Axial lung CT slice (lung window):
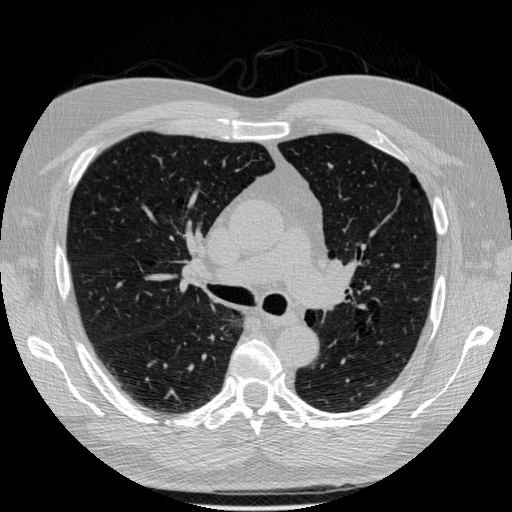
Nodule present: no